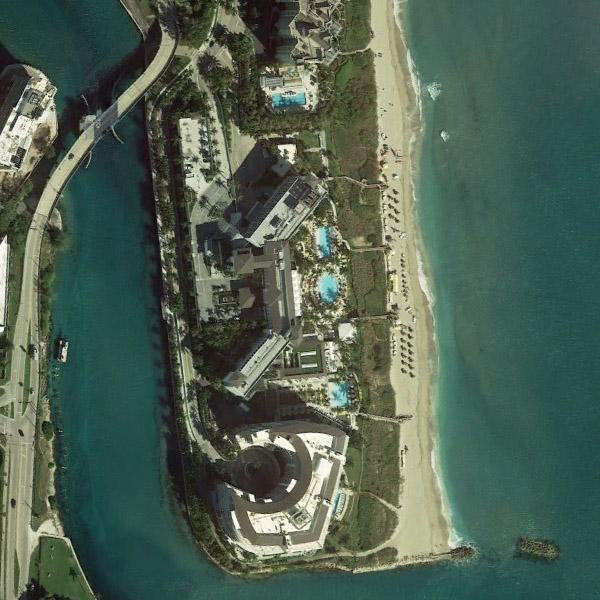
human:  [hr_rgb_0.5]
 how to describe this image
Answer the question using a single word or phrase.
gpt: resort